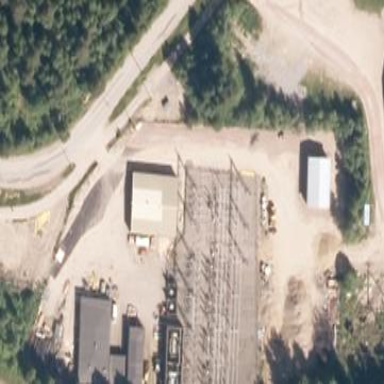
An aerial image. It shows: Distribution substation surrounded by fence.